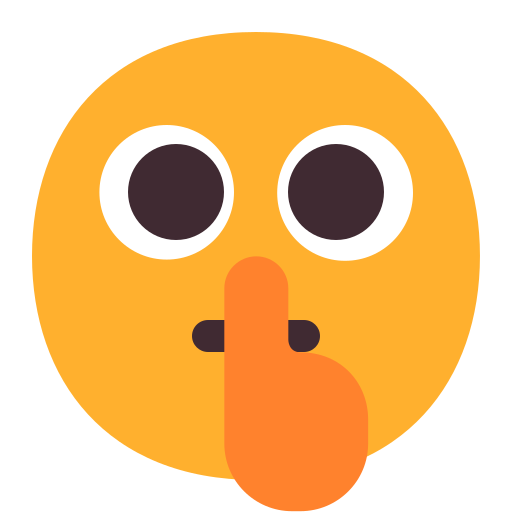
shushing face flat